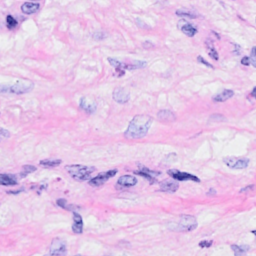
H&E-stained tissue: Breast